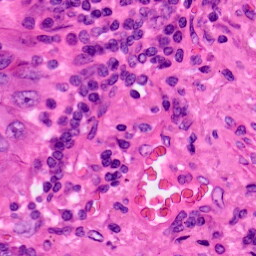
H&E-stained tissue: Lung